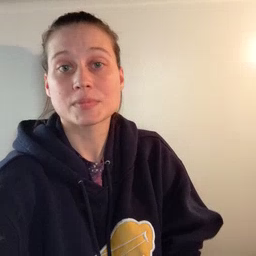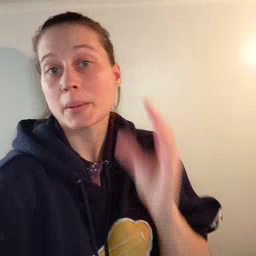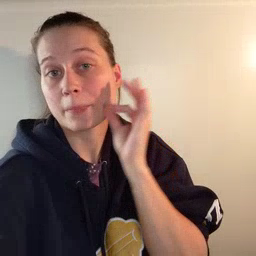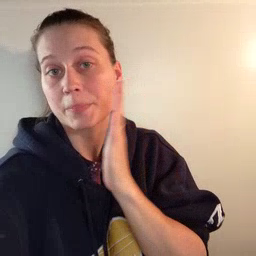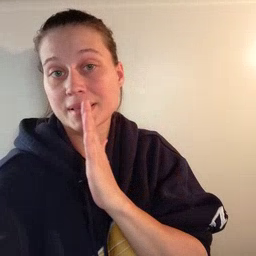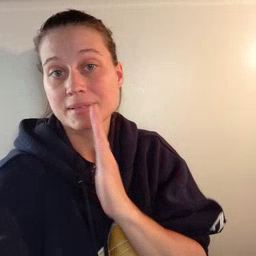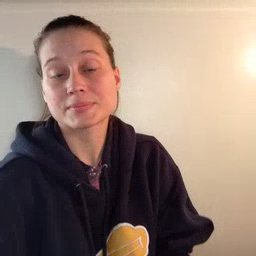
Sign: bee